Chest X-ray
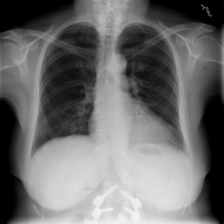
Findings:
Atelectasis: negative
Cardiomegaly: negative
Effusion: negative
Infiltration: negative
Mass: negative
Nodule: negative
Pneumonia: negative
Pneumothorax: negative
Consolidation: negative
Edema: negative
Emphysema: negative
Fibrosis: negative
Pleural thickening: negative
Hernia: negative